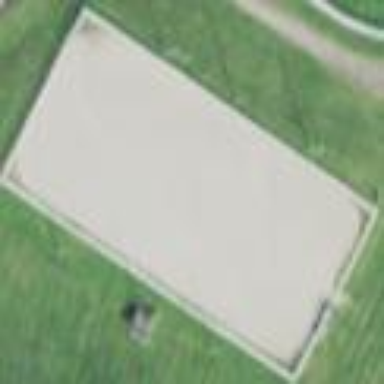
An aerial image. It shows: Fence surrounding equestrian pitch for leisure land activities.